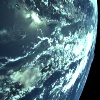
Label: cloud